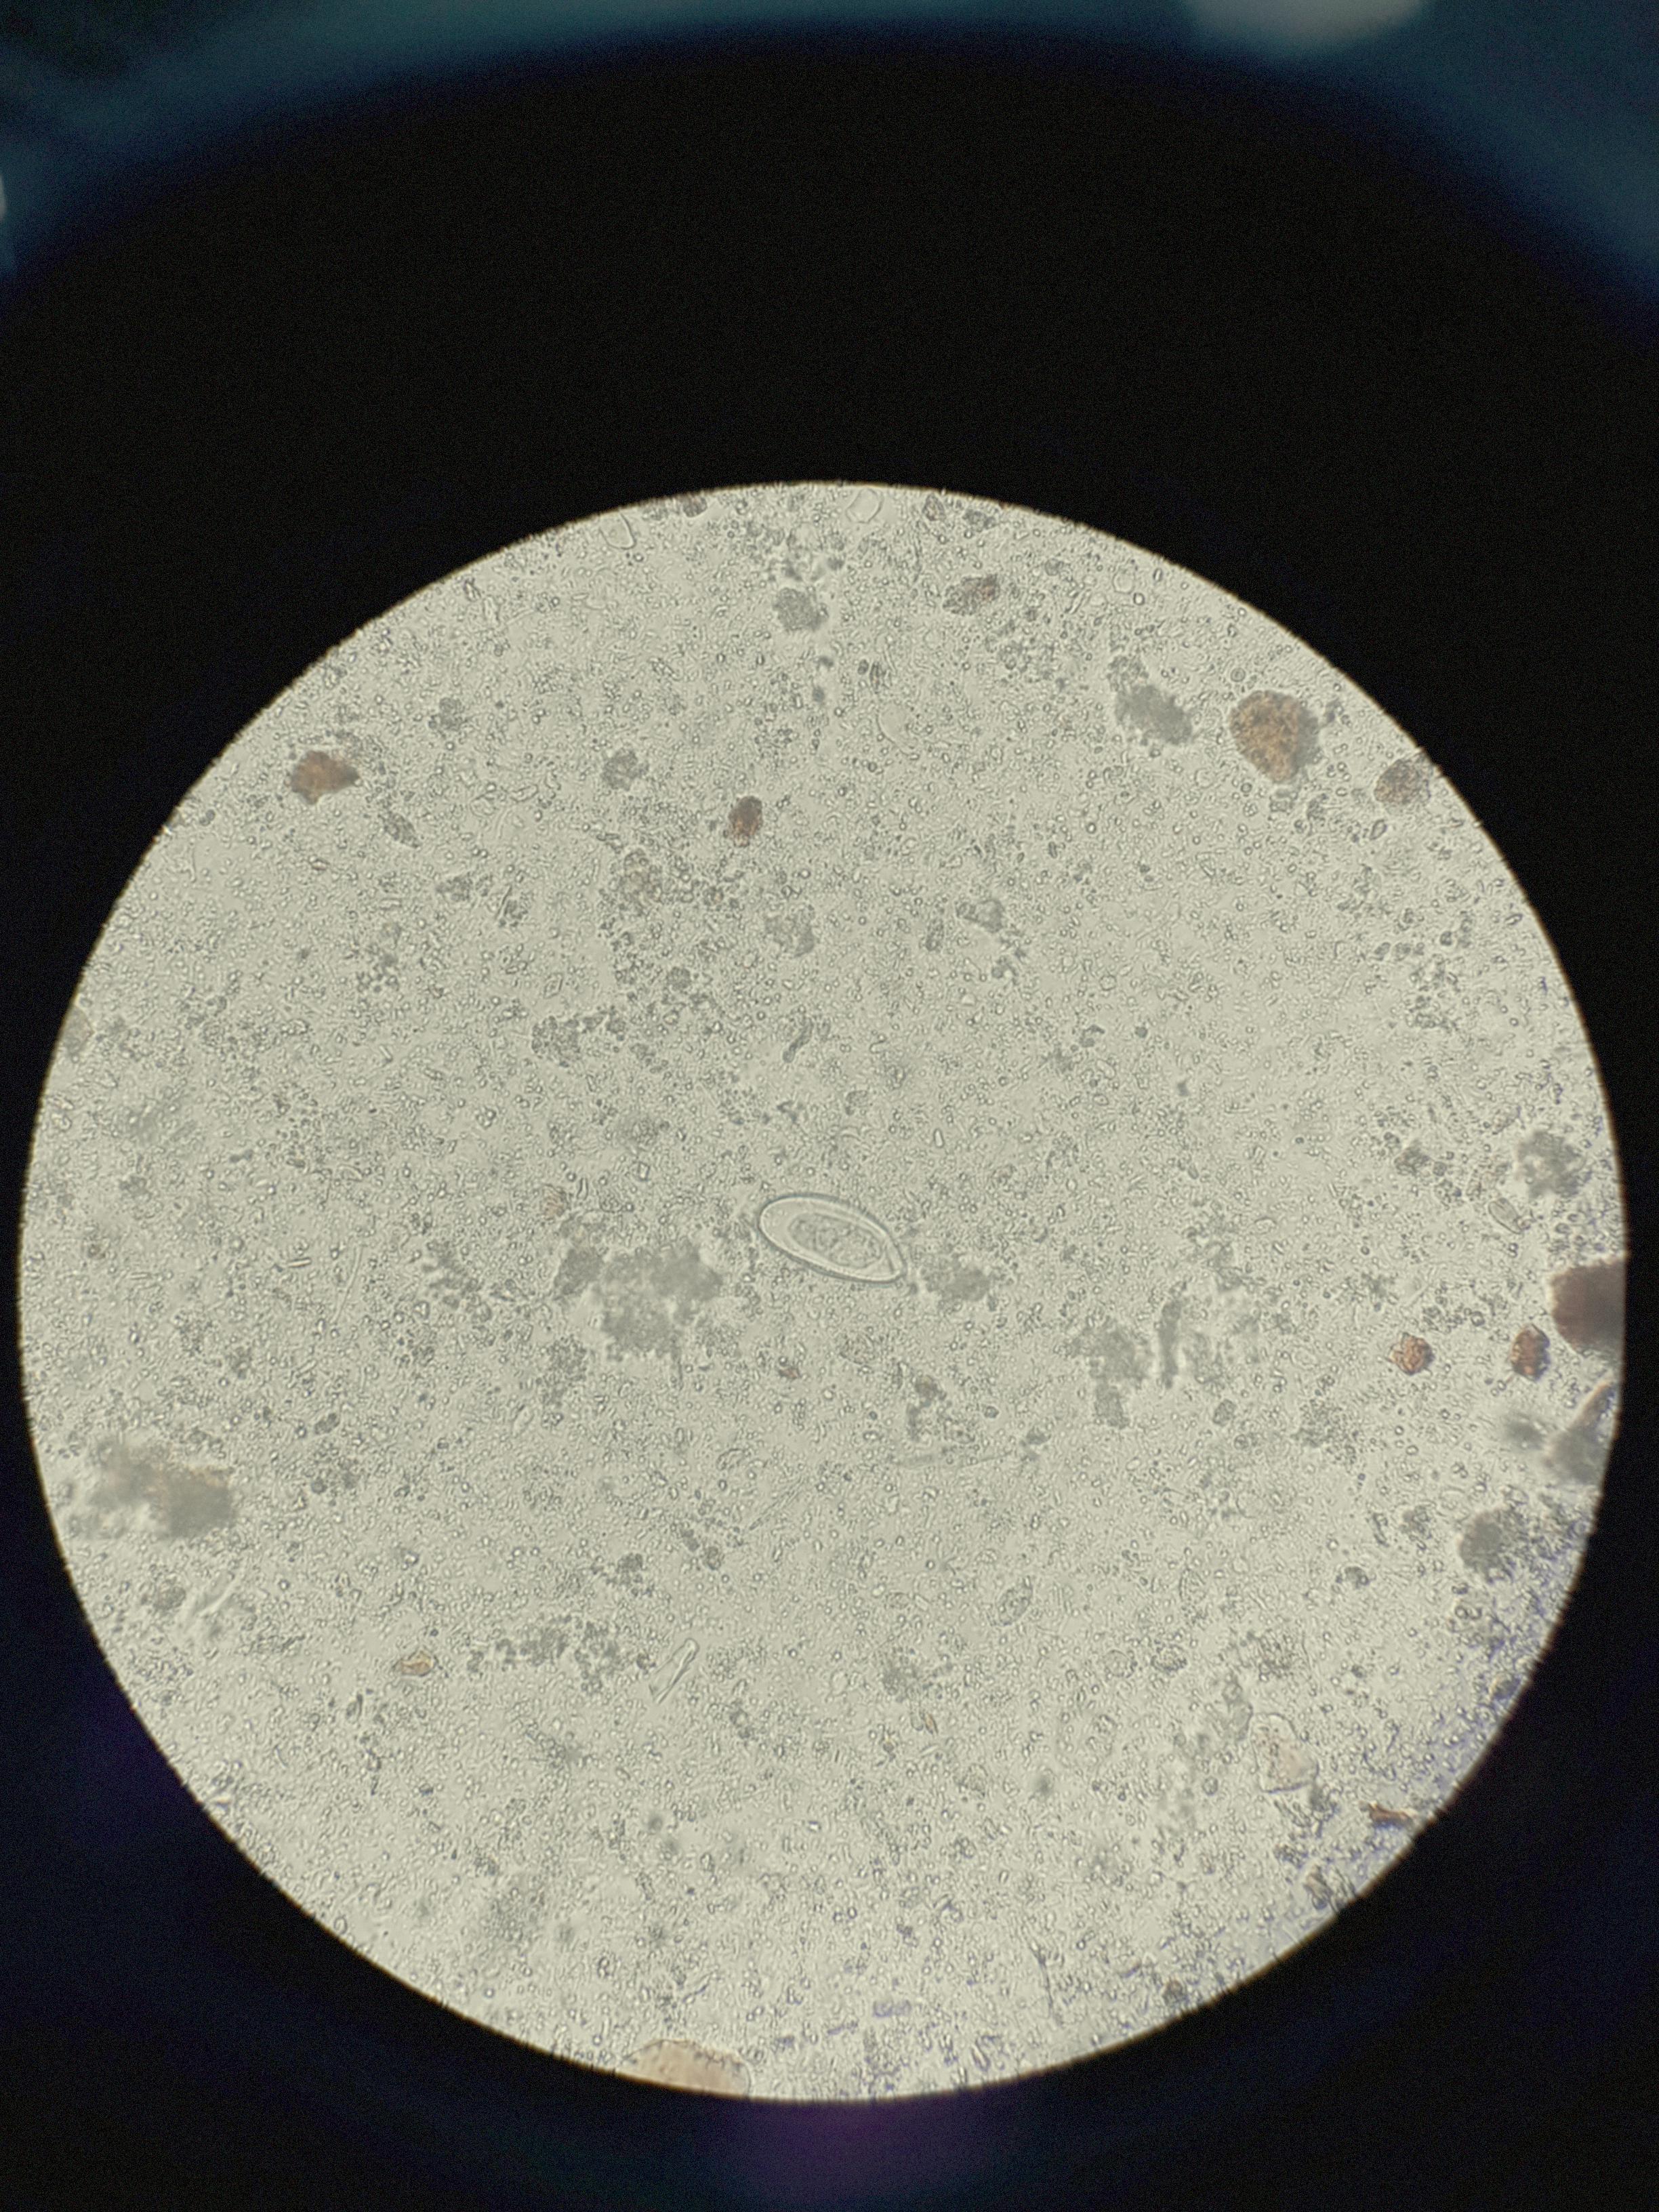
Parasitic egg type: Enterobius vermicularis